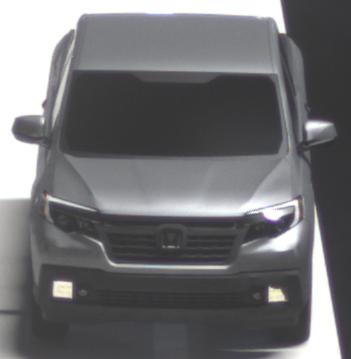
Make: Honda
Model: Ridgeline
Detailed model: Gen. 2
Model produced from: 2016
Model produced until: 2020
Doors: 4
Color: gray
Road condition: dry road
Daytime: not specified
Contrast: high contrast